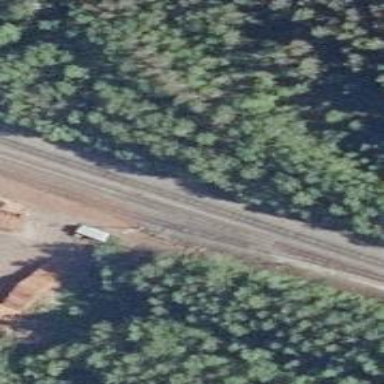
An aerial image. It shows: Wedge used for railway derailment.